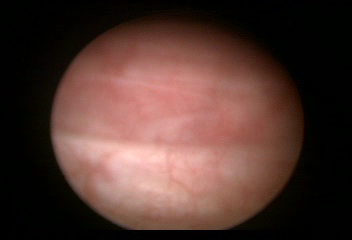
Modality: WLC
Class: Normal mucosa
Bladder cancer association: No